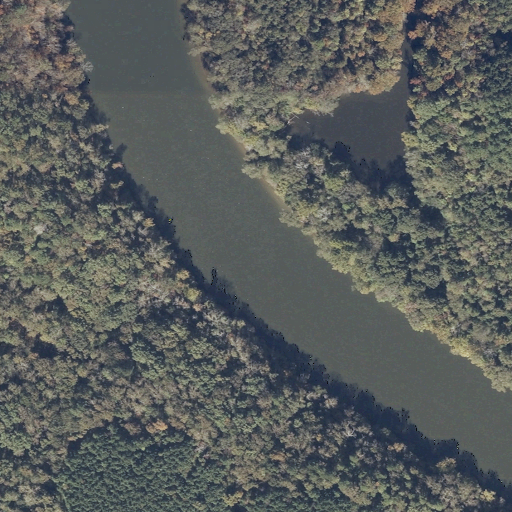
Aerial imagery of bar in Alabama named Tuggles Shoals containing deciduous forest, open water, woody wetlands, evergreen forest, mixed forest, and grassland